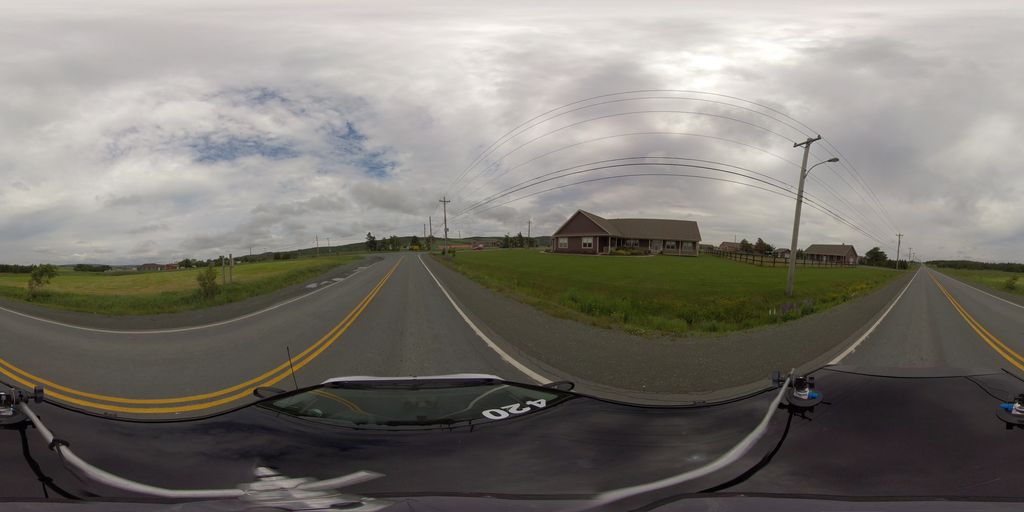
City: st_johns